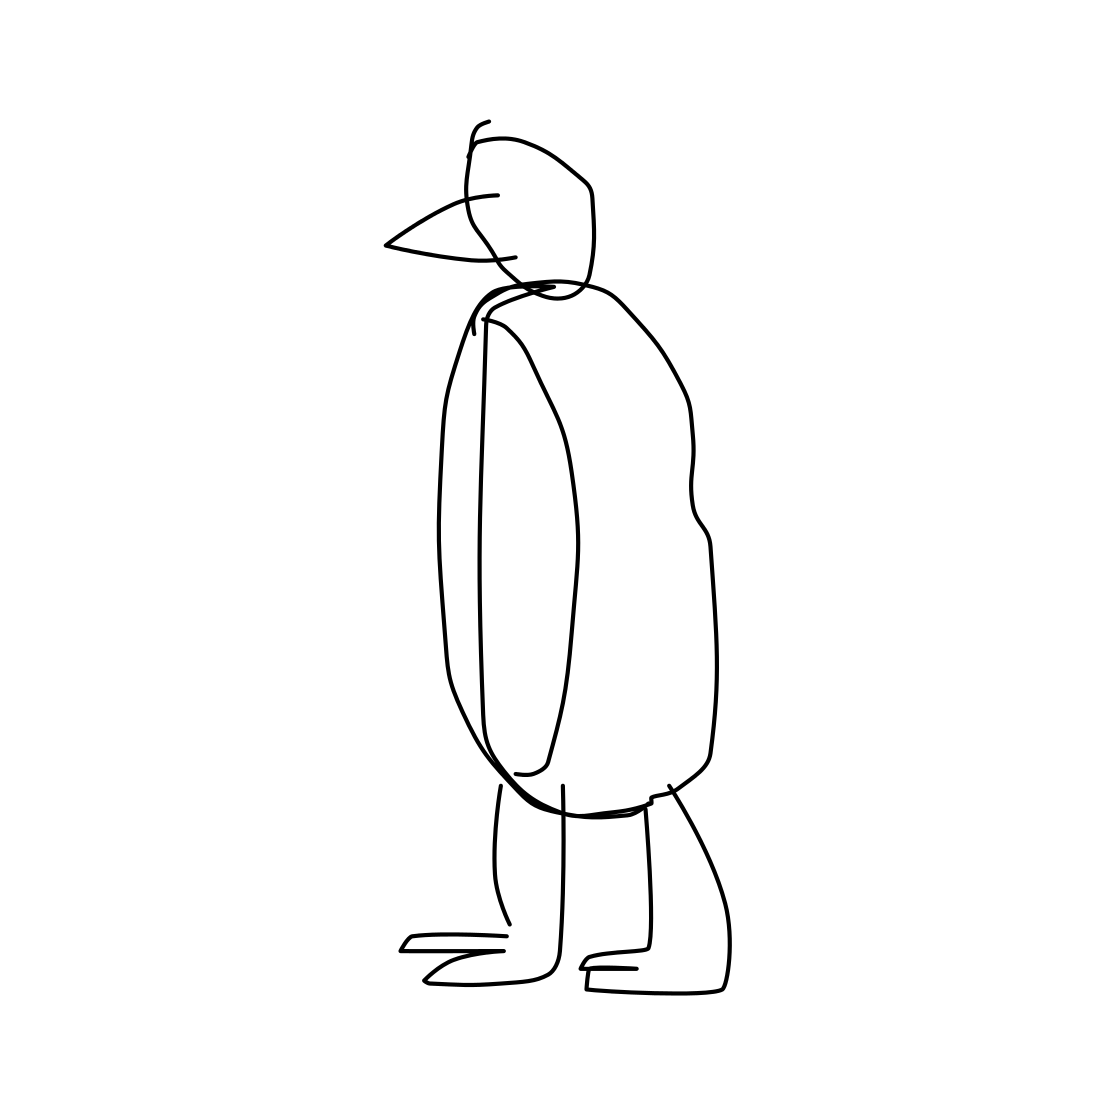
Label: penguin